Field crop: tomato
Growth stage: 1
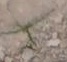
Species: cyperus